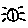
Label: sun